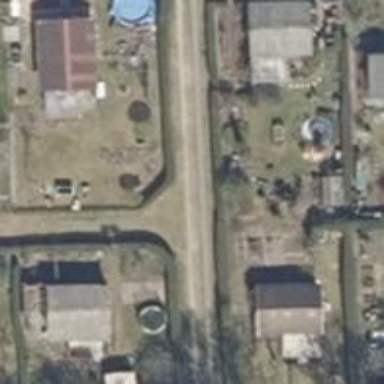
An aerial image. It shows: Footway covered with grass.